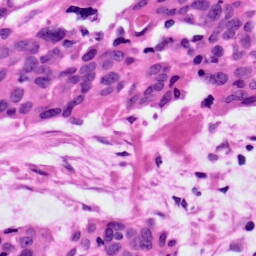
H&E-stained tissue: Ovarian